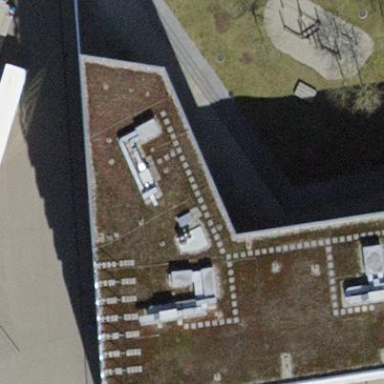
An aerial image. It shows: Building with flat roof.